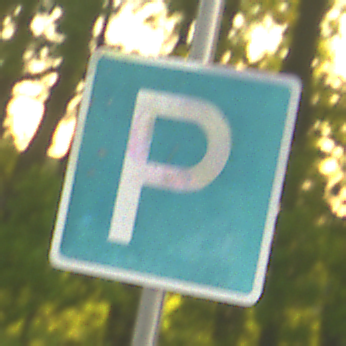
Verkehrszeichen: Parken
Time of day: SunriseSunset
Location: Outdoor (RoadRail)
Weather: Clear
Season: NotSpecified
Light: Natural